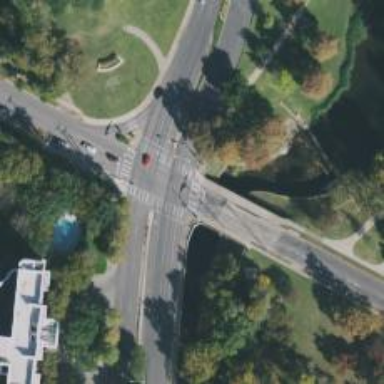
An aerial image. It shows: Tertiary road with bridge and separate sidewalks.